Field crop: maize
Growth stage: 2
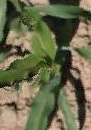
Species: maize